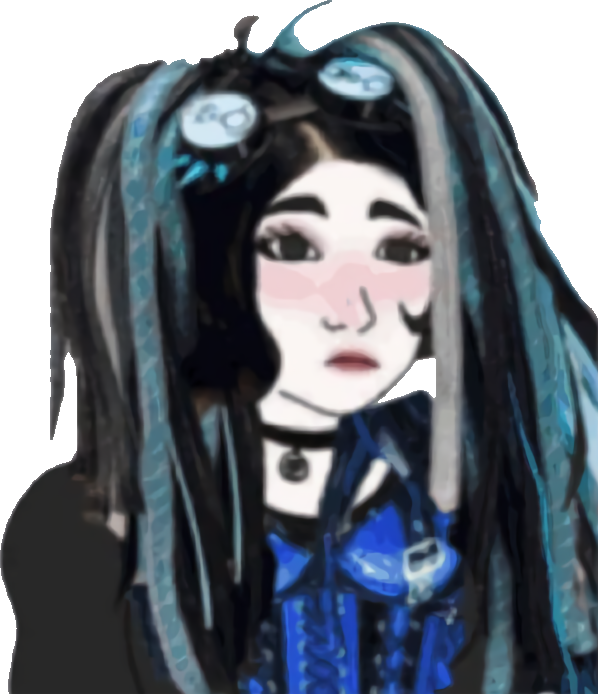
Label: 5_Doomer_Girl